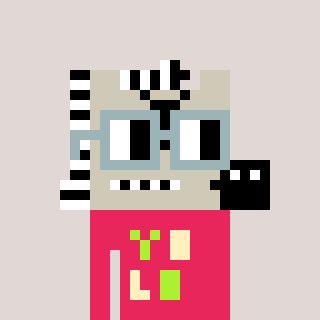
a pixel art character with square dark gray glasses, a zebra-shaped head and a redpinkish-colored body on a warm background